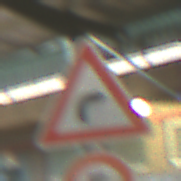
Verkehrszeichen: KurveRechts
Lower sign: Geschwindigkeit5
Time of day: MorningAfternoon
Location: Roofed (Special)
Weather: NotSpecified
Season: NotSpecified
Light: Artificial